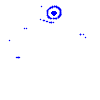
Particle: electron